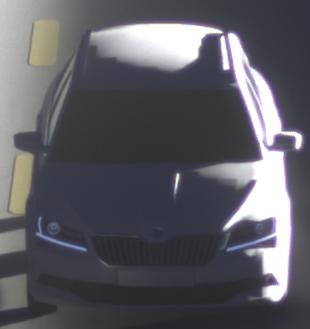
Make: Skoda
Model: Superb Combi 1.4 TSI
Detailed model: Superb (III) Combi
Model produced from: 2015/09
Model produced until: 2018/06
Doors: 5
Color: white
Road condition: dry road
Daytime: sunrise or sunset
Contrast: high contrast